Current action and preconditions to check: path_clear

Your task: For each precondition in the list above, predict whether it will hold at this action.

Consider the current scene as observed from the mobile robot's camera, and analyze the predicted future states of all dynamic agents (e.g., people, animals, vehicles, or any moving entities) within the NEXT SECOND.

IMPORTANT: Only answer "very likely" if you are absolutely certain—based on strong, clear evidence—that a dynamic agent will violate the precondition in the predicted future state. Do NOT answer "very likely" for unlikely, ambiguous, or low-probability risks.

Ask yourself for each precondition: Is there a high probability, with clear and convincing evidence, that the predicted future states of any dynamic agent will interfere with the predicted future state of the currently executing action within the NEXT SECOND, causing that precondition to fail?

Assess the risk level based on these predictions. Use "likely" or "very likely" if motions create a clear risk of interference.

Use "neutral" or "improbable" if agents are nearby but their predicted paths are clearly diverging or non-conflicting.

Failure Risk Categories: "very improbable", "improbable", "neutral", "likely", "very likely"

Answer Format: Output ONLY the probability_of_failure value from these categories: "very improbable", "improbable", "neutral", "likely", "very likely"

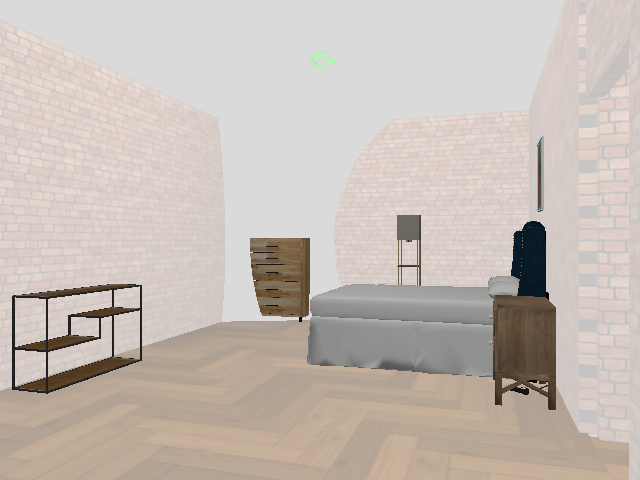

Answer: very improbable